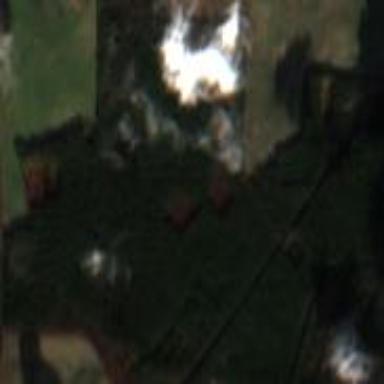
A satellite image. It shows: Evergreen needle-leaved forest.